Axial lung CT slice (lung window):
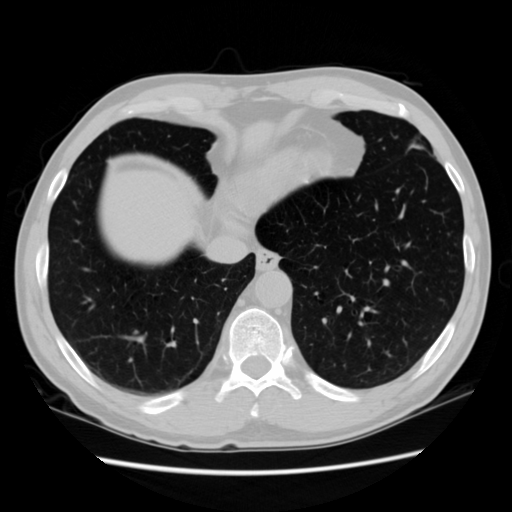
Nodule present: no